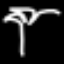
Label: palm tree